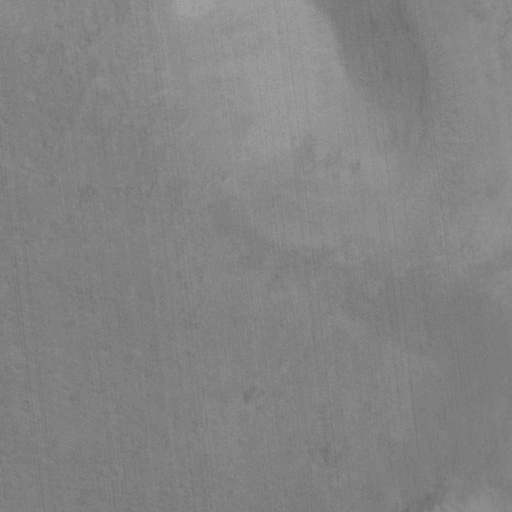
Classes present: Background, Cone